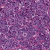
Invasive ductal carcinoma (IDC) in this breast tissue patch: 1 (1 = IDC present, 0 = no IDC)